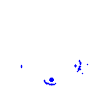
Particle: kaon